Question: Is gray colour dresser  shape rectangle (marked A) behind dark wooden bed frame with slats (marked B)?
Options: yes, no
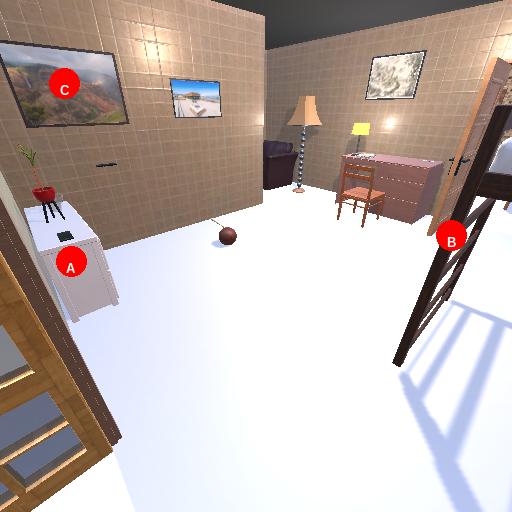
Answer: yes